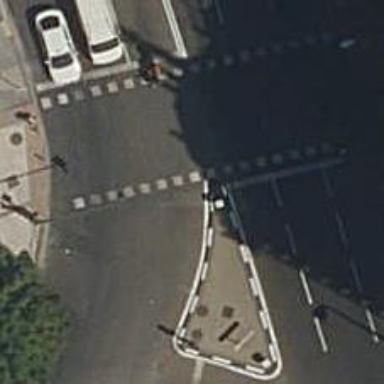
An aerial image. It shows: Road with traffic signals.